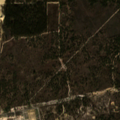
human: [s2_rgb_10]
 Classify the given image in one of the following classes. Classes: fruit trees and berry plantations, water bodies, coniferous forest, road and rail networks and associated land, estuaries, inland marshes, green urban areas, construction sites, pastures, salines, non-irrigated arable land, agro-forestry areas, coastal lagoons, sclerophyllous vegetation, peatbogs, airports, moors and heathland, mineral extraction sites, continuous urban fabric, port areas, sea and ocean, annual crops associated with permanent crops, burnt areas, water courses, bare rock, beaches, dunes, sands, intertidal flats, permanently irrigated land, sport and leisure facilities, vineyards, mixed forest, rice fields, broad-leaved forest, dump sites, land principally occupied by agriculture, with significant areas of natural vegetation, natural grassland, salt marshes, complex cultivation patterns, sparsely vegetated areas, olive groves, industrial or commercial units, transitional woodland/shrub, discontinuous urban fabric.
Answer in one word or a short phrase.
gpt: industrial or commercial units, broad-leaved forest, transitional woodland/shrub